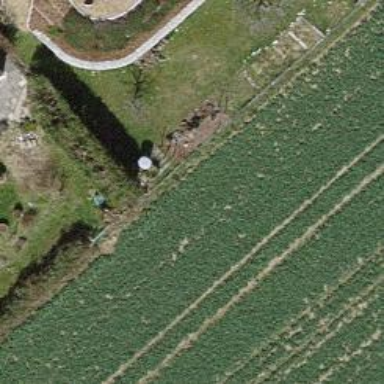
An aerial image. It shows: Hedge acting as barrier.